Field crop: maize
Growth stage: 1
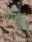
Species: datura